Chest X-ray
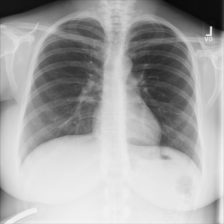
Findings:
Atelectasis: negative
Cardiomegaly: negative
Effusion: negative
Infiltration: negative
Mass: negative
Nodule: negative
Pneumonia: negative
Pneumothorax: negative
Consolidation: negative
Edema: negative
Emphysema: negative
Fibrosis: negative
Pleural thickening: negative
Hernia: negative